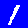
Digit: 1